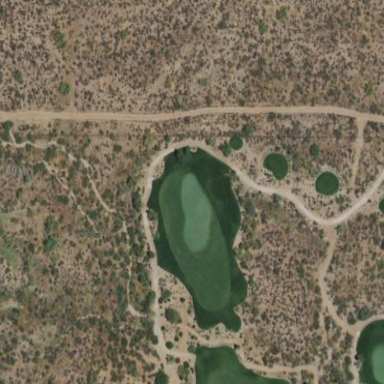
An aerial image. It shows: Area with grass used as rough in golf course.